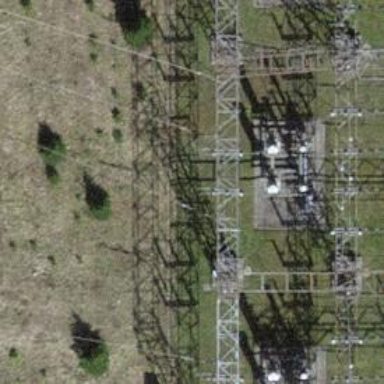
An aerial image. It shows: Power line in the image.